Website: apple
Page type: account-selection
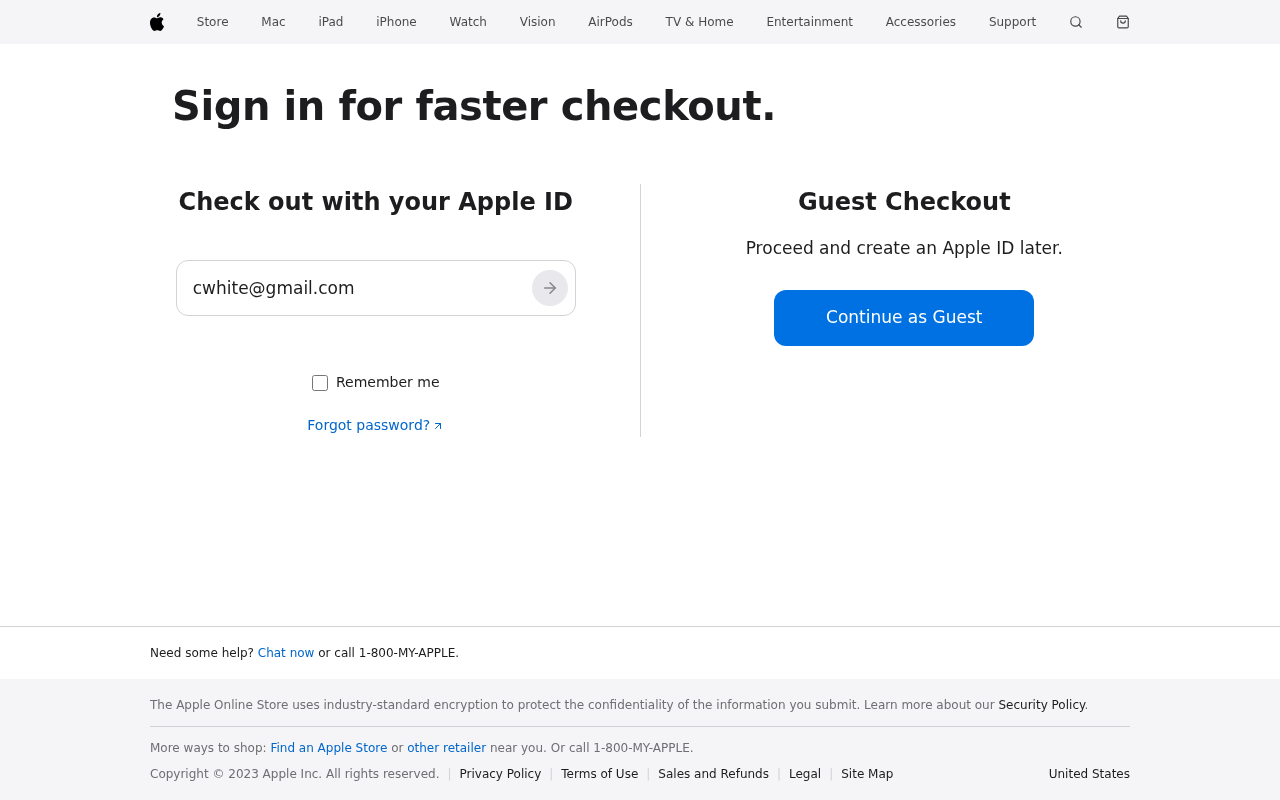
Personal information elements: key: PII_EMAIL
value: cwhite@gmail.com